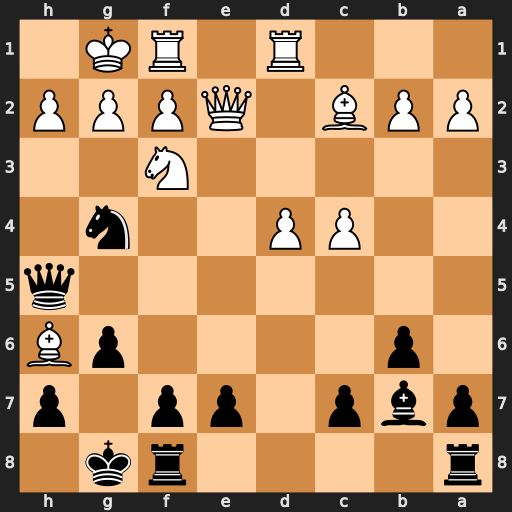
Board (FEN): r4rk1/pbp1pp1p/1p4pB/7q/2PP2n1/5N2/PPB1QPPP/3R1RK1
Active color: b
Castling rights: -
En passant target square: -
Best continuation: Bxf3 h3 Bxe2